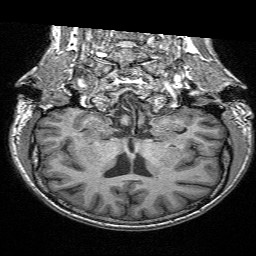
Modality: T1w
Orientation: sagittal
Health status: ill
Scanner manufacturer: siemens
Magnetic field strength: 3 T
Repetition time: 2.3 s
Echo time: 0.00298 s